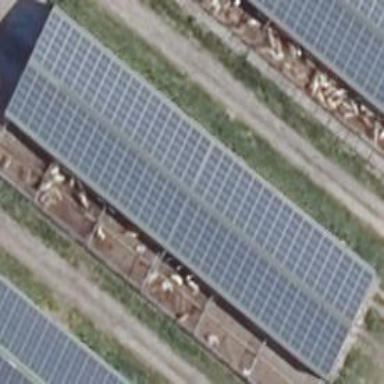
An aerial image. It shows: Small solar photovoltaic panel generator at farm auxiliary building.